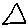
Label: triangle